Interaction volume radius: 5 \u00c5
Interaction volume height: 15 \u00c5
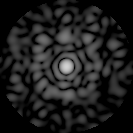
Disorder parameter: 0.7408